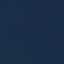
Label: SeaLake